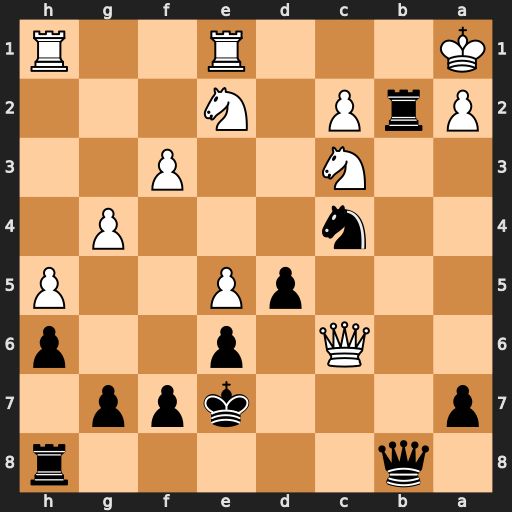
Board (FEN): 1q5r/p3kpp1/2Q1p2p/3pP2P/2n3P1/2N2P2/PrP1N3/K3R2R
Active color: b
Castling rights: -
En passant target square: -
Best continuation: Rxa2+ Nxa2 Qb2#